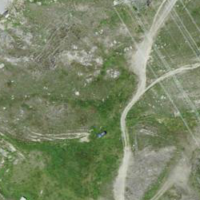
EUNIS habitat code: 31
Species observed at this site:
Oenanthe oenanthe
Gypaetus barbatus
Monticola saxatilis
Linaria cannabina
Geum montanum
Anthus spinoletta
Montifringilla nivalis
Prunella collaris
Silene dioica
Ptyonoprogne rupestris
Bistorta officinalis
Campanula barbata
Erebia tyndarus
Aquila chrysaetos
Turdus pilaris
Phoenicurus ochruros
Pyrrhocorax graculus
Falco tinnunculus